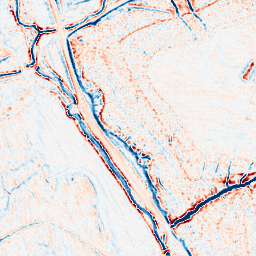
Category: edge_preserving
Decomposition family: bilateral
Decomposition parameters: d: 9
sigma_color: 75
sigma_space: 75
Upsampling method: sinc_blackman
Upsampling parameters: scale: 4
kernel_size: 8
Upsampling scale: 4